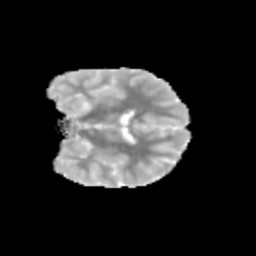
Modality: MD
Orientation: coronal
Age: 11
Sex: male
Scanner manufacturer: siemens
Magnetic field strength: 3 T
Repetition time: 3.8 s
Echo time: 0.07 s